【题型】证明题　【知识点】解析几何　【难度】medium
在平面直角坐标系 \(xOy\) 中，已知椭圆 \(\Gamma: \frac{x^2}{9} + \frac{y^2}{5} = 1\)，过右焦点 \(F\) 作两条相互垂直的弦 \(AB, CD\)，设 \(AB, CD\) 中点分别为 \(M, N\).

(1) 写出椭圆右焦点 \(F\) 的坐标及该椭圆的离心率.

(2) 证明：直线 \(MN\) 必过定点，并求出定点坐标.

(3) 若弦 \(AB, CD\) 的斜率均存在，求 \(\triangle FMN\) 面积的最大值.
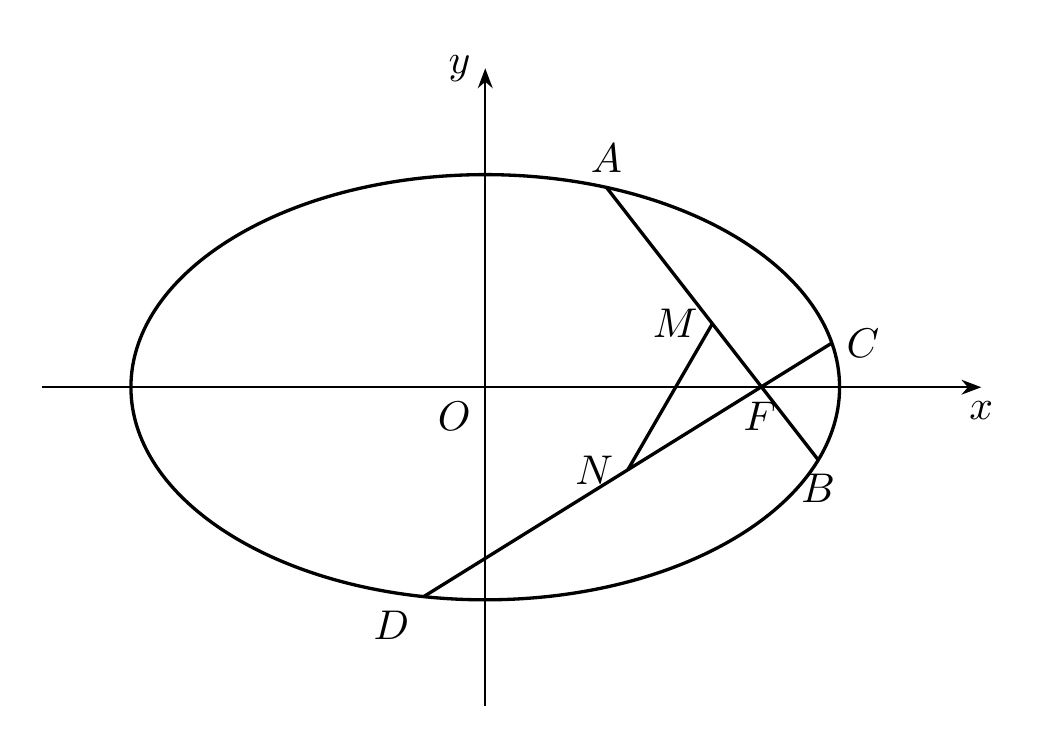
【解答】
【详解】
(1) 设椭圆的长半轴的长为 \(2a\)，短半轴的长为 \(2b\)，焦距为 \(2c\).

由椭圆的方程 \(\Gamma: \frac{x^2}{9} + \frac{y^2}{5} = 1\)，可得 \(a^2 = 9\)，\(b^2 = 5\)，可得 \(c^2 = a^2 - b^2 = 9 - 5 = 4\).

所以 \(c = 2\)，即右焦点 \(F\) 的坐标为 \((2,0)\)，离心率 \(e = \frac{c}{a} = \frac{2}{3}\).

所以椭圆右焦点 \(F\) 的坐标为 \((2,0)\)，离心率 \(\frac{2}{3}\).

(2) 证明：当直线 \(AB, CD\) 的斜率存在且不为 \(0\) 时，

设直线 \(AB\) 的方程为 \(x = my + 2\).

设 \(A(x_1,y_1)\)，\(B(x_2,y_2)\). 联立
\[
\begin{cases}
x = my + 2 \\
\frac{x^2}{9} + \frac{y^2}{5} = 1
\end{cases}
\]
整理可得：\((5m^2 + 9)y^2 + 20my - 25 = 0\).

可得 \(y_1 + y_2 = -\frac{20m}{5m^2 + 9}\)，\(x_1 + x_2 = m(y_1 + y_2) + 4 = \frac{36}{5m^2 + 9}\).

所以 \(AB\) 的中点 \(M\left(\frac{18}{5m^2 + 9}, -\frac{10m}{5m^2 + 9}\right)\).

同理可得 \(N\) 的坐标：
\[
\left(\frac{18}{5\left(-\frac{1}{m}\right)^2 + 9}, -\frac{10\left(-\frac{1}{m}\right)}{5\left(-\frac{1}{m}\right)^2 + 9}\right),
\]

即 \(N\left(\frac{18m^2}{5 + 9m^2}, \frac{10m}{5 + 9m^2}\right)\).

当 \(M\)，\(N\) 的横坐标不相等时，则
\[
k_{MN} = \frac{\frac{10m}{5 + 9m^2} - \left(-\frac{10m}{5m^2 + 9}\right)}{\frac{18m^2}{5 + 9m^2} - \frac{18}{5m^2 + 9}} = \frac{14m}{9m^2 - 9},
\]
所以 \(MN\) 的方程为
\[
y - \frac{10m}{5 + 9m^2} = \frac{14m}{9m^2 - 9}\left(x - \frac{18m^2}{5 + 9m^2}\right),
\]
整理可得 \(y = \frac{14m}{9m^2 - 9}\left(x - \frac{9}{7}\right)\).

所以直线恒过定点 \(\left(\frac{9}{7},0\right)\).

当 \(M\)，\(N\) 的横坐标相等时，\(\frac{18}{5m^2 + 9} = \frac{18m^2}{5 + 9m^2}\)，即 \(m^2 = 1\) 时，则 \(MN \perp x\) 轴，

且此时 \(MN\) 的方程为 \(x = \frac{9}{7}\)，显然也过 \(\left(\frac{9}{7},0\right)\).

当 \(AB\) 的斜率为 \(0\) 时，直线 \(MN\) 的方程为 \(y = 0\).

当 \(AB\) 的斜率不存在时，直线 \(MN\) 的方程为 \(y = 0\).

可证得直线 \(MN\) 必过定点 \(\left(\frac{9}{7},0\right)\).

(3) 由 (2) 可得直线 \(MN\) 必过的定点 \(\left(\frac{9}{7},0\right)\).

可得
\[
S_{\triangle FMN} = \frac{1}{2} \times \left(2 - \frac{9}{7}\right) \times \left(\left|-\frac{10m}{5m^2 + 9}\right| + \left|\frac{10m}{5 + 9m^2}\right|\right) = \frac{5}{14} \left(\frac{10}{5|m| + \frac{9}{|m|}} + \frac{10}{\frac{5}{|m|} + 9|m|}\right)
\]
\[
= \frac{5}{14} \left(\frac{\frac{140}{|m|} + 140|m|}{45|m|^2 + \frac{45}{|m|^2} + 106}\right) = 5 \left(\frac{\frac{10}{|m|} + 10|m|}{45|m|^2 + \frac{45}{|m|^2} + 106}\right).
\]
设 \(t = |m| + \frac{1}{|m|} \ge 2\)，则
\[
S_{\triangle FMN} = 5 \left(\frac{10t}{45t^2 + 16}\right) = \frac{50}{45t + \frac{16}{t}}.
\]
在 \(t \ge 2\) 上单调递减，所以
\[
S_{\triangle FMN} \le \frac{50}{45 \times 2 + 8} = \frac{25}{49}.
\]
所以 \(\triangle FMN\) 面积的最大值为 \(\frac{25}{49}\).